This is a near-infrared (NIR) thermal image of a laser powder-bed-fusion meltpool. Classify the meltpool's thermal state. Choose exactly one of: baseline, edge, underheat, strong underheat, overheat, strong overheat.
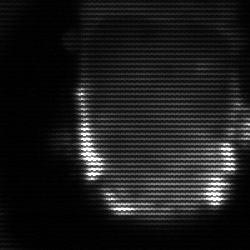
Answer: baseline